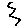
Label: zigzag